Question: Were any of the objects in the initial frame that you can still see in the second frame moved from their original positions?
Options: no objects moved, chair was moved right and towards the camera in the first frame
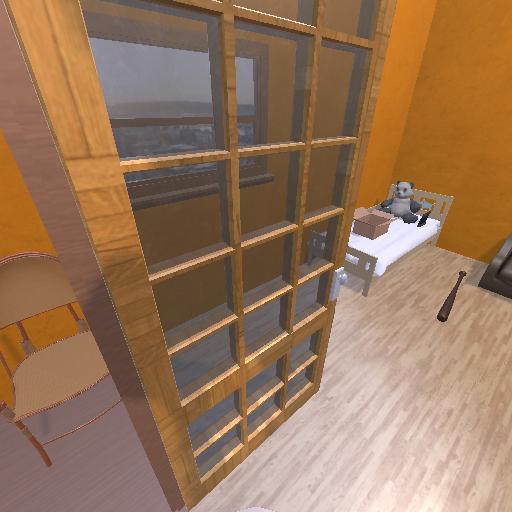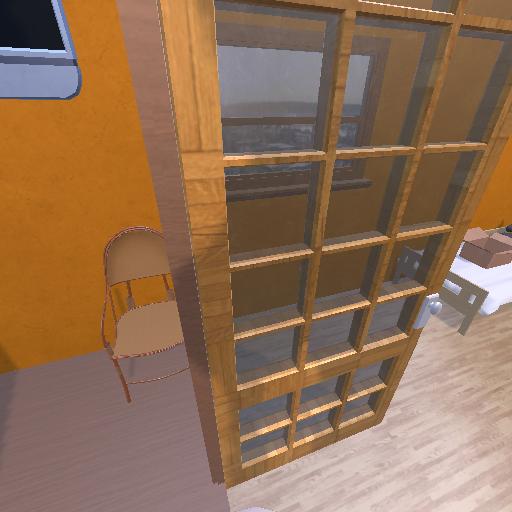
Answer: no objects moved